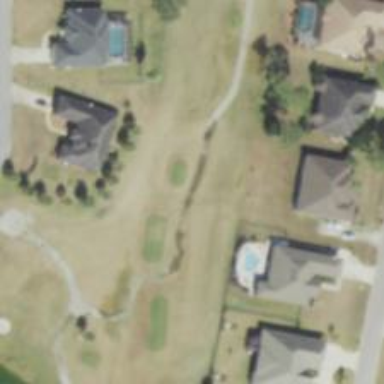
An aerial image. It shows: Path designated for golf carts.